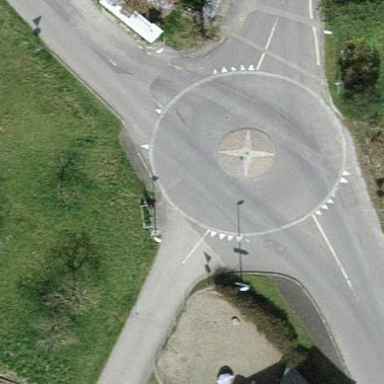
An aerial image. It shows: Tertiary road leading to roundabout.